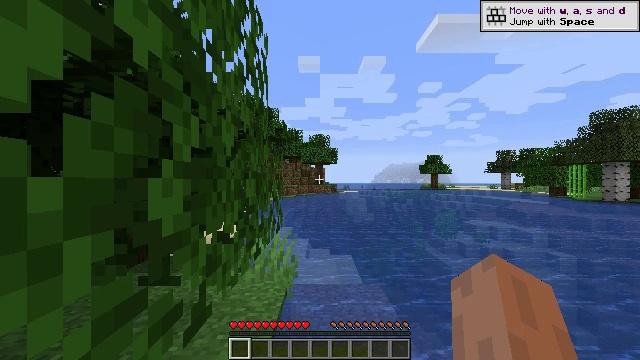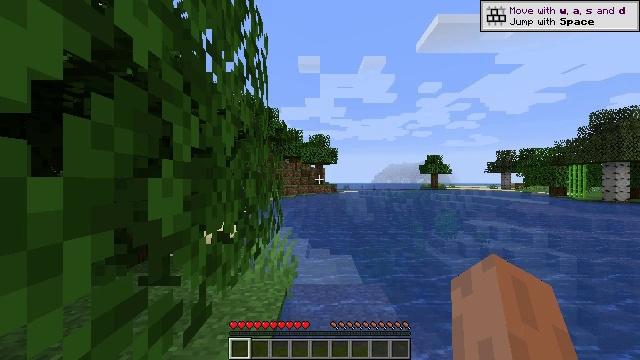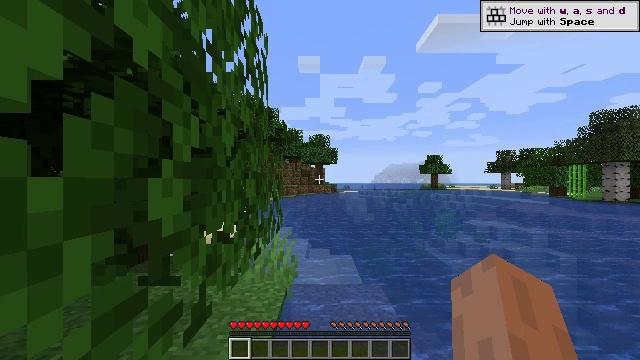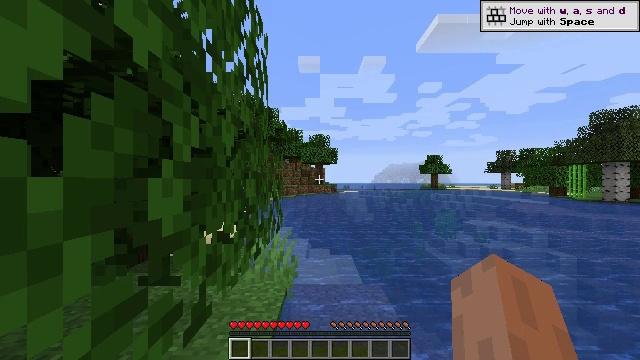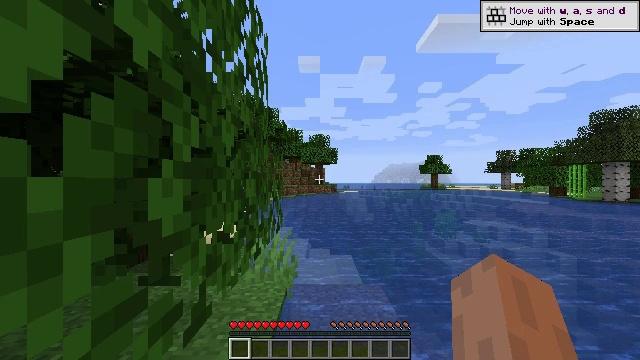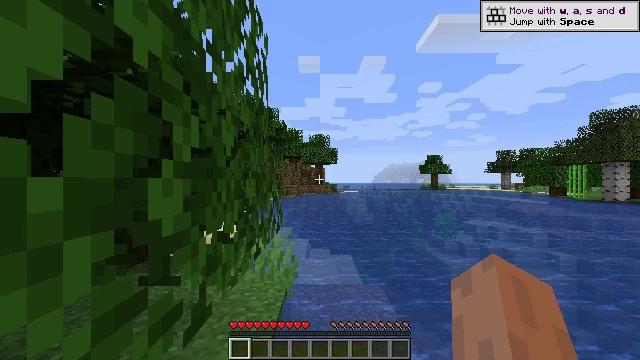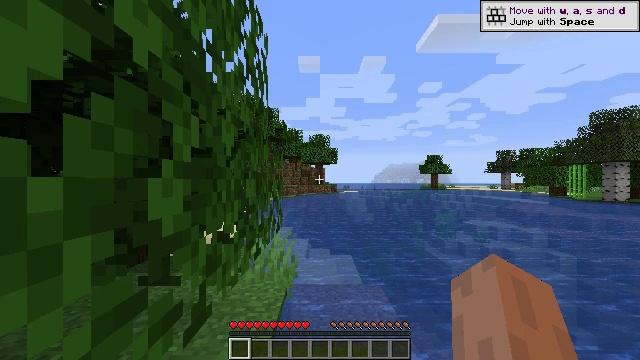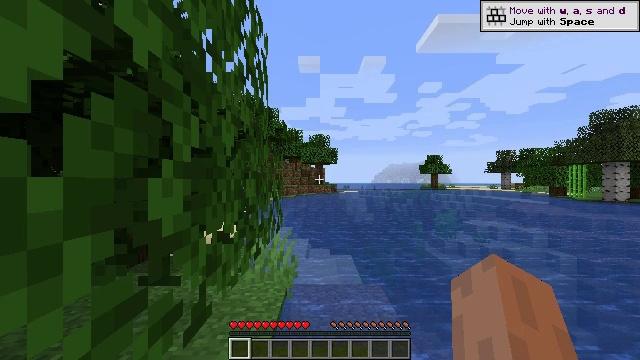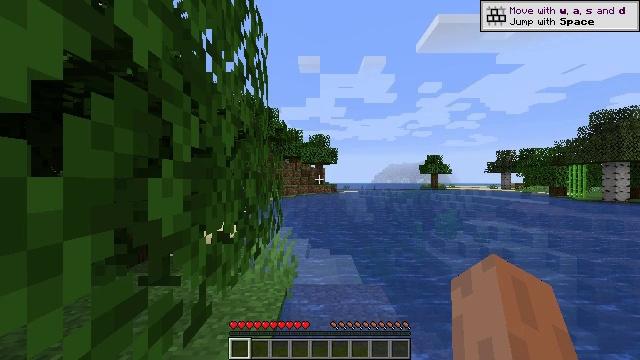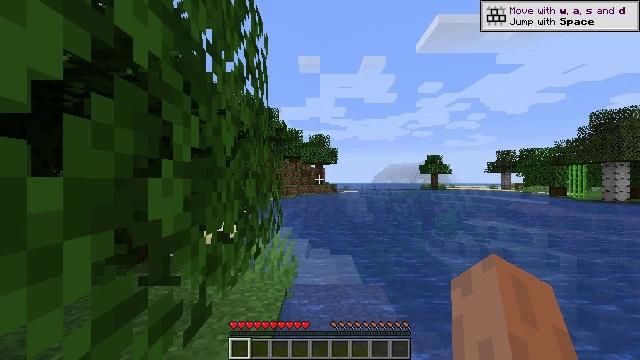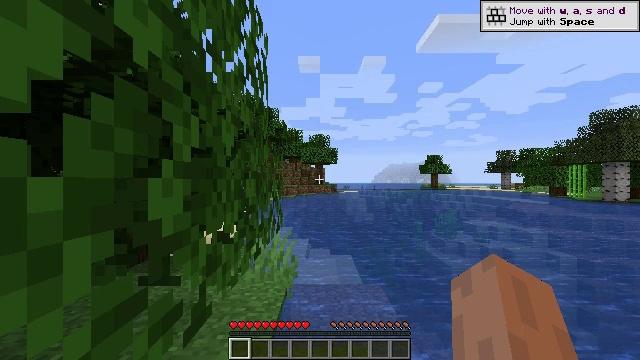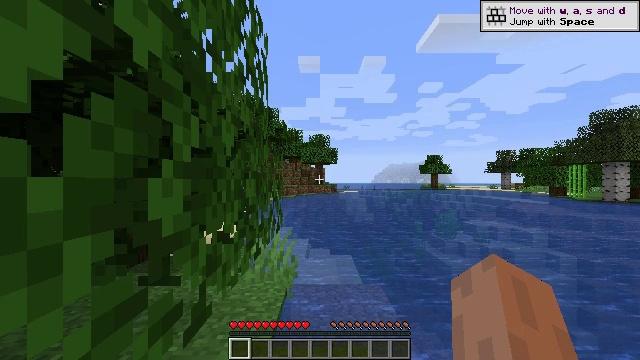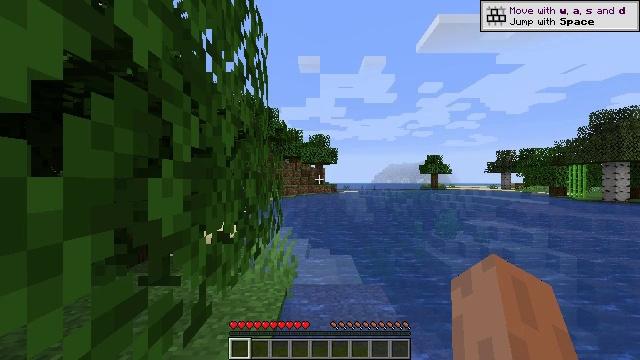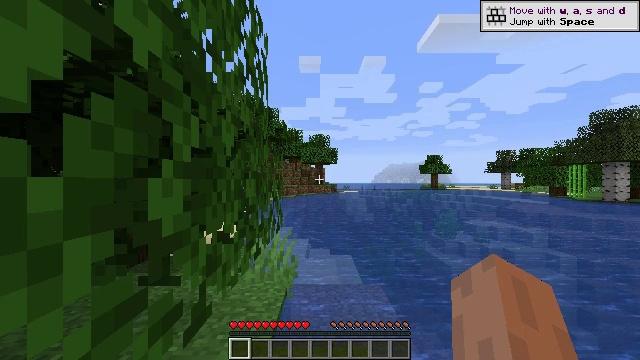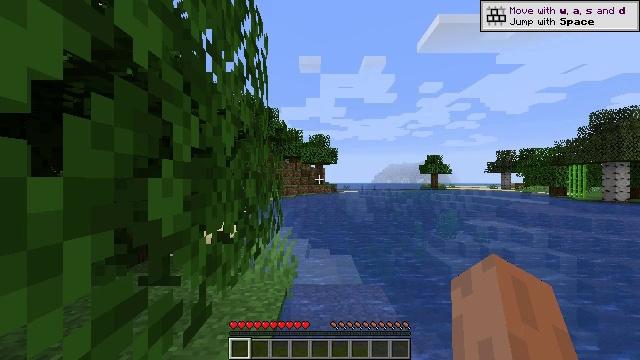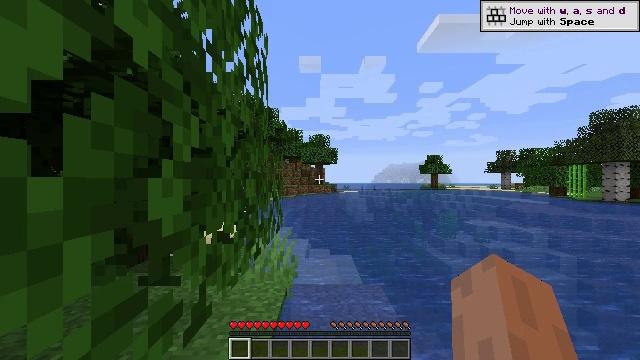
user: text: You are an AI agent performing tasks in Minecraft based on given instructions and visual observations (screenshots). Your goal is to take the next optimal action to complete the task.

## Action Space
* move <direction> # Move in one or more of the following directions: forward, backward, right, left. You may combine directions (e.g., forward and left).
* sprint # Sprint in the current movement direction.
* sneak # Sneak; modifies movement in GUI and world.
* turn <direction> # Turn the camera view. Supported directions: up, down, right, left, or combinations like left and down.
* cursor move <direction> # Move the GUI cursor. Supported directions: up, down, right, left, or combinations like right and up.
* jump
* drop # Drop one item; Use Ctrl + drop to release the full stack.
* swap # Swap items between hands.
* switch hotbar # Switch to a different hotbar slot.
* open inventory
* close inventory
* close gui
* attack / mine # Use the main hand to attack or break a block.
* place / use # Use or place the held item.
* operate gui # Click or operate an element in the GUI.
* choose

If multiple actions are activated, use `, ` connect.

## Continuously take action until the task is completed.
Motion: motion action
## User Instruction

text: Harvest grass block to clear the area.
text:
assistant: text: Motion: no_op
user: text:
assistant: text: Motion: no_op
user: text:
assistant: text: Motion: no_op
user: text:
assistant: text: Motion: no_op
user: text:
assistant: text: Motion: no_op
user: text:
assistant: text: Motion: no_op
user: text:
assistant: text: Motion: no_op
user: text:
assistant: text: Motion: no_op
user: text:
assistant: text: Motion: no_op
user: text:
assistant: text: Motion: no_op
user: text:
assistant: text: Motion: no_op
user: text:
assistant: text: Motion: no_op
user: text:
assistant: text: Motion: no_op
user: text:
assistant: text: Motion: no_op
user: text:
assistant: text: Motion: no_op
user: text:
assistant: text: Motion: no_op
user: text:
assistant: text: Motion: no_op
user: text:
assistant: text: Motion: no_op
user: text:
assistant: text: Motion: no_op
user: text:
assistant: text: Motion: no_op
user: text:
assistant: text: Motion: no_op
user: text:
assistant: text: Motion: no_op
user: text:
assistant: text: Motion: no_op
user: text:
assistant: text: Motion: no_op
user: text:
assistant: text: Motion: no_op
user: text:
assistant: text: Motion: no_op
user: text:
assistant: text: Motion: no_op
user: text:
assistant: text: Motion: no_op
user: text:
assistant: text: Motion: no_op
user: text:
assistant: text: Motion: no_op